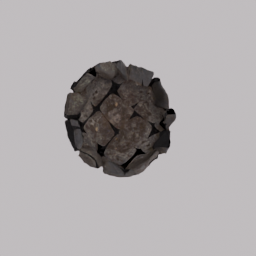
Label: nature